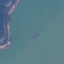
Land use / land cover: SeaLake